Interaction volume radius: 5 \u00c5
Interaction volume height: 10 \u00c5
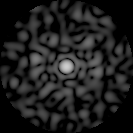
Disorder parameter: 0.8797